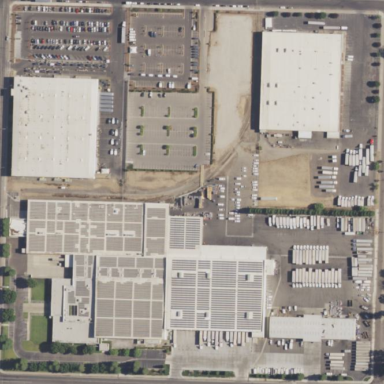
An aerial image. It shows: Industrial area.